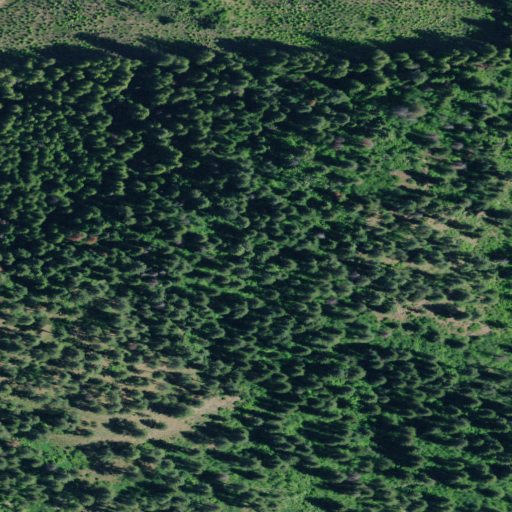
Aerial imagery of mountain in Idaho named Little Sand Mountain containing evergreen forest and shrub